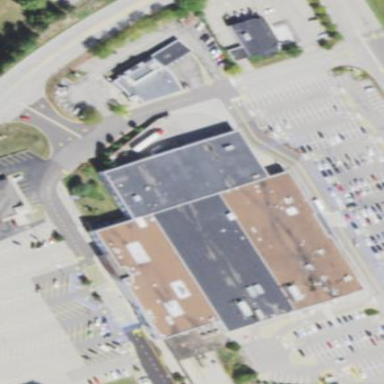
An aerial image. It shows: Retail building.